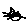
Label: cat